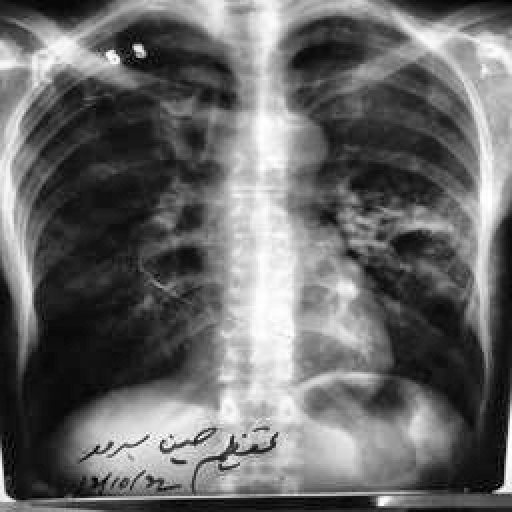
Finding: TUBERCULOSIS